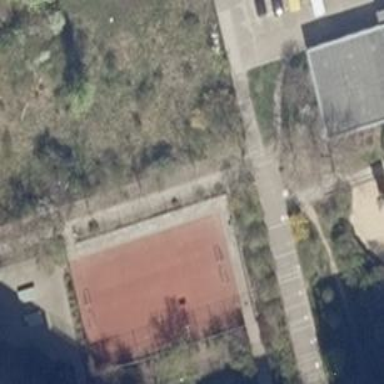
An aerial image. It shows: Asphalt soccer pitch for leisure land.